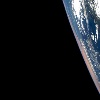
Label: space